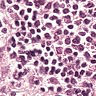
Metastatic tissue present: no